Question: I have the following ng-repeat:
'''
<div ng-repeat="location in truckDetail.locations track by $index | orderBy:location.startDate" class="locationLoopRow">
<span class="rowEdit"><i ng-click="location.editMode=!location.editMode" class="fa {{location.editMode?'fa-ban':'fa-pencil'}}"></i></span>
<span class="rowDate">{{location.startDate|date:'dd.MM.yyyy'}}</span>
<span class="rowDate">{{location.endDate|date:'dd.MM.yyyy'}}</span>
<span class="rowLocation">{{location.name}}</span>
</div>
'''
The 'orderBy' seems to be ignored completely as seen in the screenshot.

I also tried to solve this by using a sort-function:
'''
| orderBy:dateOrderBy(location.startDate)
$scope.dateOrderBy=function(date) {
return date.getFullYear()+'/'+date.getMonth()+'/'+date.getDate();
},
'''
In debug mode I can see that this message returns values like '2015/4/29'. Still: The list isn't sorted at all
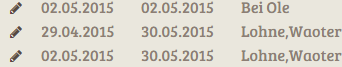
Answer: You don't need to call 'dateOrderBy' function in 'ng-repeat', you only need to specify it's name:
'''
| orderBy:dateOrderBy
'''
Then in your controller your sort function will receive the 'location' object:
'''
$scope.dateOrderBy = function(location) {
return location.startDate;
};
'''
Example in <URL>.
UPD: this one should work <URL>:
'''
| orderBy:'startDate'
'''
UPD 2: 'track by $index' should always go <URL>:
'''
location in truckDetail.locations | orderBy:'startDate' track by $index
'''